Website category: restaurant
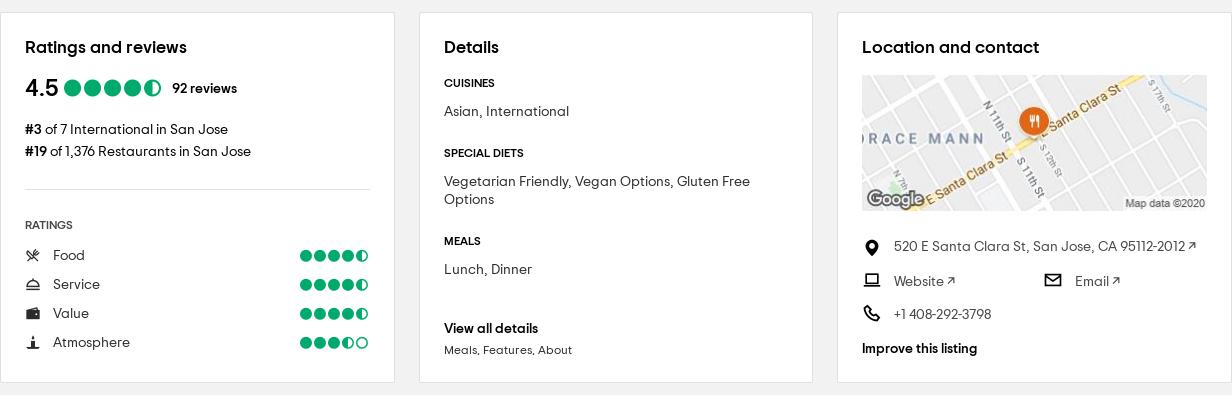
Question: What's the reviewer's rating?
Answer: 4.5

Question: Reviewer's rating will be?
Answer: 4.5

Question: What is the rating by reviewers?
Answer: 4.5

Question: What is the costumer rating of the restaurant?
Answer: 4.5

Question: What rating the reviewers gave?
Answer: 4.5

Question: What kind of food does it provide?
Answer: Asian, International

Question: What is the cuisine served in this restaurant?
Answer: Asian, International

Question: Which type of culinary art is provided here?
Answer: Asian, International

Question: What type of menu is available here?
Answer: Asian, International

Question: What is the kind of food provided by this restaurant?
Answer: Asian, International

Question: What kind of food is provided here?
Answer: Asian, International

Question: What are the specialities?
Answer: Asian, International

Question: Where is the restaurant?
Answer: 520 E Santa Clara St, San Jose, CA 95112-2012

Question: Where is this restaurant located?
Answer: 520 E Santa Clara St, San Jose, CA 95112-2012

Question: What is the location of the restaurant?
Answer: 520 E Santa Clara St, San Jose, CA 95112-2012

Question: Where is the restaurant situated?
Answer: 520 E Santa Clara St, San Jose, CA 95112-2012

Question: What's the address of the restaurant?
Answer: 520 E Santa Clara St, San Jose, CA 95112-2012

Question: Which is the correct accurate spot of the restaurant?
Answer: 520 E Santa Clara St, San Jose, CA 95112-2012

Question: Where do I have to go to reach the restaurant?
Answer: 520 E Santa Clara St, San Jose, CA 95112-2012

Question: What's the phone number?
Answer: +1 408-292-3798

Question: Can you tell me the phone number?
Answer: +1 408-292-3798

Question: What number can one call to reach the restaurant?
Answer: +1 408-292-3798

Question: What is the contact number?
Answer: +1 408-292-3798

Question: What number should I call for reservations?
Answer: +1 408-292-3798

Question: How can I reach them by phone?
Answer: +1 408-292-3798